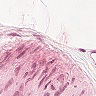
Metastatic tissue present: no